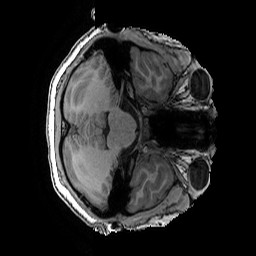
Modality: T1w
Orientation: axial
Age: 10
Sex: female
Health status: ill
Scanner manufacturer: ge
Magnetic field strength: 3 T
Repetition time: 0.007664 s
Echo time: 0.00342 s